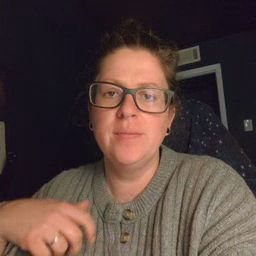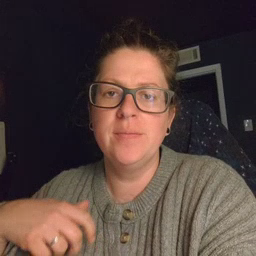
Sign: every